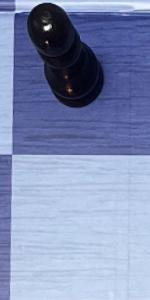
Label: Empty